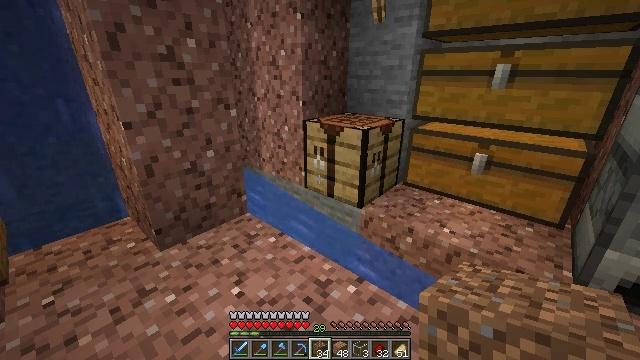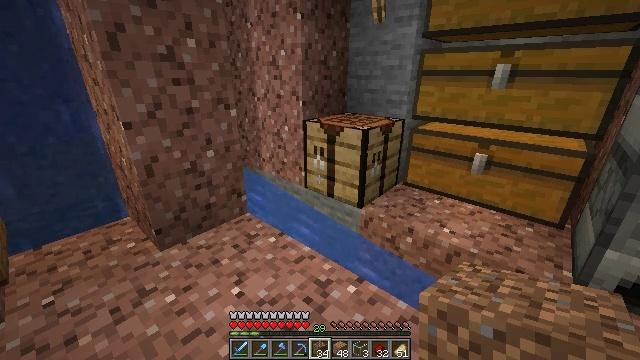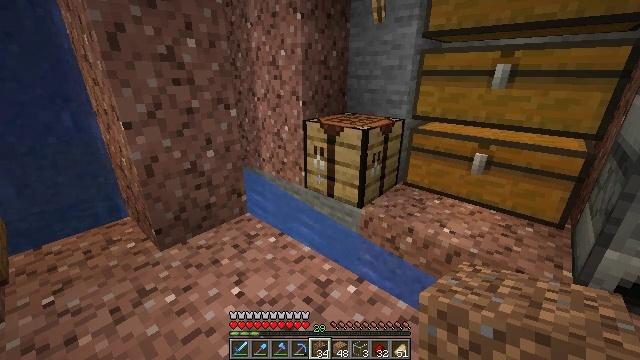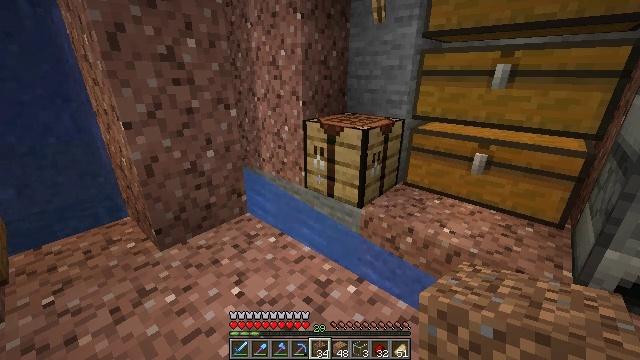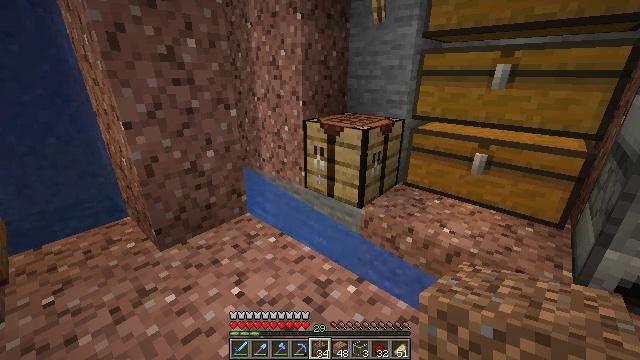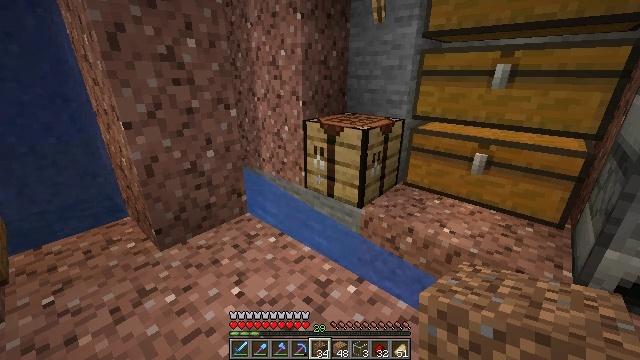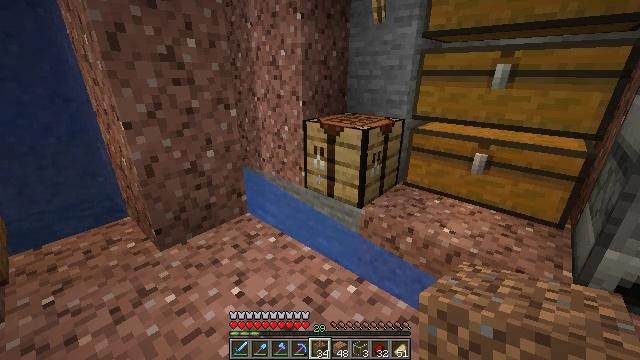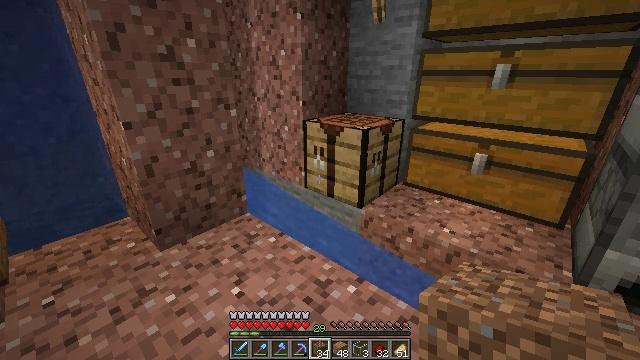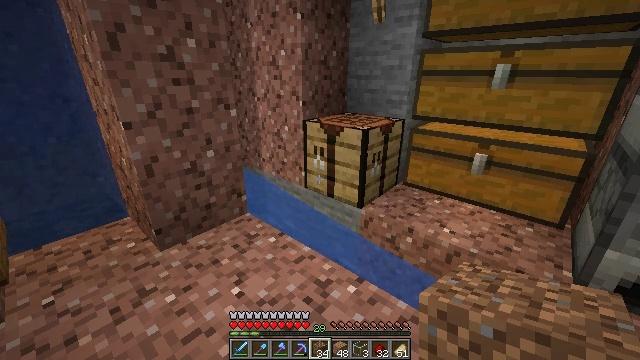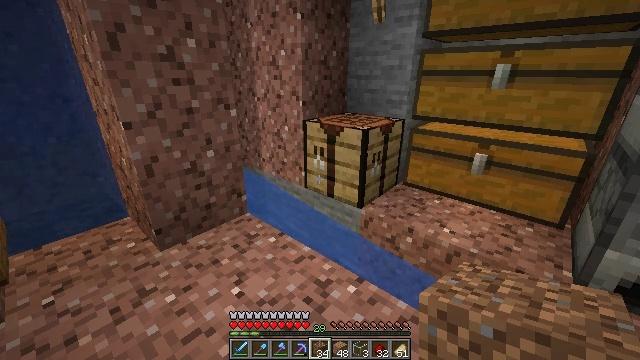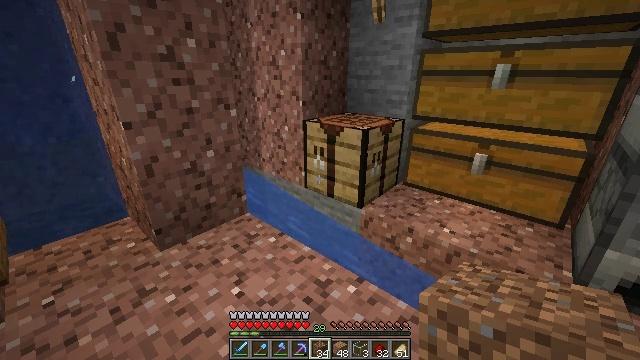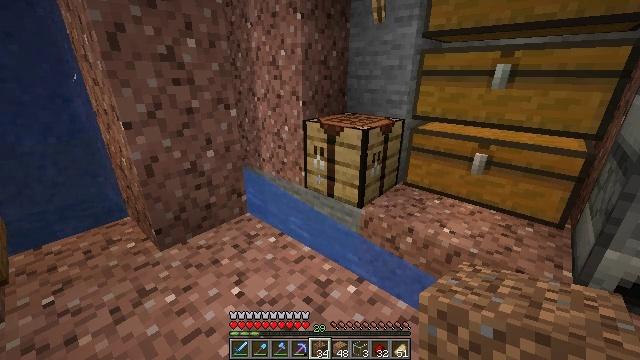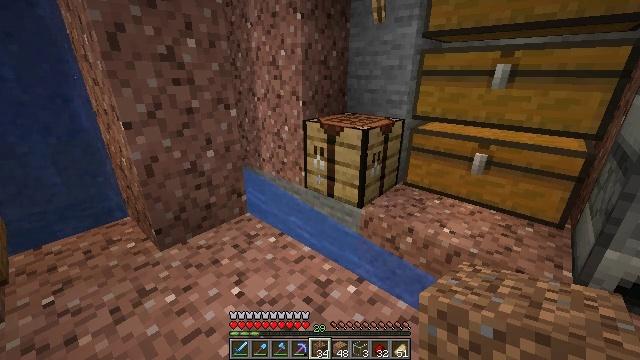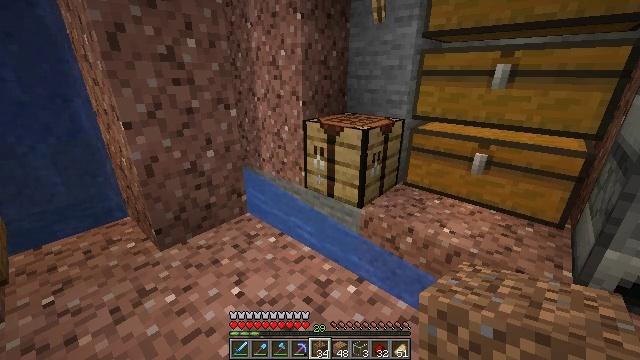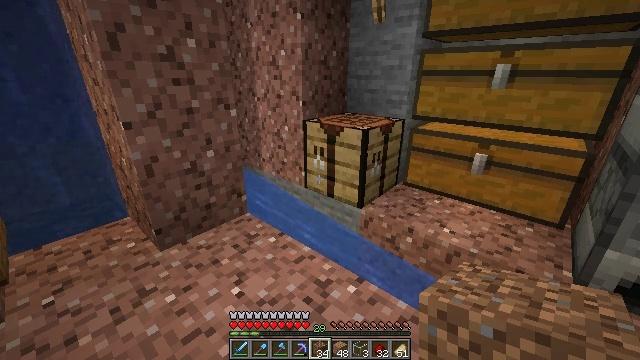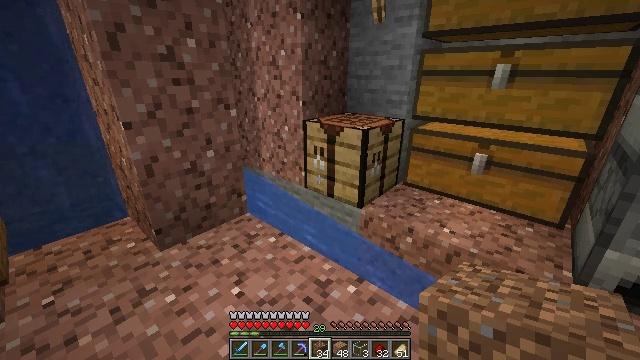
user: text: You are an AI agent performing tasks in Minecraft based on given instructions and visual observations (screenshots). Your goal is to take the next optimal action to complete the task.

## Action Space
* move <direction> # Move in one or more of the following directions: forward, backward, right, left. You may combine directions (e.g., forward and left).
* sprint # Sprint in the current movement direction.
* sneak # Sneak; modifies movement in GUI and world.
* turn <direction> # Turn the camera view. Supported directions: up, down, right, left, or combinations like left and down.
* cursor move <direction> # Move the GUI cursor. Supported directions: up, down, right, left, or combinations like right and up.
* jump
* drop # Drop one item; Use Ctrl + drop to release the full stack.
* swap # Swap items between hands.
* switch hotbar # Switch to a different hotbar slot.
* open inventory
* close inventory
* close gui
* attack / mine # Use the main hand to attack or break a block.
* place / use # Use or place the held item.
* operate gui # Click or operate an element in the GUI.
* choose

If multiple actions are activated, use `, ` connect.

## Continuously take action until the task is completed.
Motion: motion action
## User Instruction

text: Make a golden helmet with gold ingots.
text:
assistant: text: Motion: no_op
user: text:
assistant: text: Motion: no_op
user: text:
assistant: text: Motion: no_op
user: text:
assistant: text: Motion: no_op
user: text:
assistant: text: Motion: no_op
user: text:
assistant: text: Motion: no_op
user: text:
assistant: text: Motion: no_op
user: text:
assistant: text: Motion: no_op
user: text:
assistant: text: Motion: no_op
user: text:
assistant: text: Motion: no_op
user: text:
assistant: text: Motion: no_op
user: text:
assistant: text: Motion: no_op
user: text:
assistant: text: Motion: no_op
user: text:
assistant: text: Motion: no_op
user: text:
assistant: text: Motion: no_op
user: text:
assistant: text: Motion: no_op
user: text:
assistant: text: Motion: no_op
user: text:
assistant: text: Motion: no_op
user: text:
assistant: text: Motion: no_op
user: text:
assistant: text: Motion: no_op
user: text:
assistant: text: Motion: no_op
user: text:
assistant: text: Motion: no_op
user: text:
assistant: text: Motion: no_op
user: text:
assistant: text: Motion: no_op
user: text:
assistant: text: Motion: no_op
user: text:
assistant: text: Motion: no_op
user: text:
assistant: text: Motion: no_op
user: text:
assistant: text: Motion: no_op
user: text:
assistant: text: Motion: no_op
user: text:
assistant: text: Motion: no_op